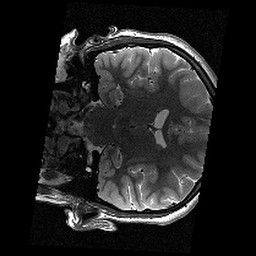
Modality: T2w
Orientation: coronal
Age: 11
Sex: female
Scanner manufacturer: siemens
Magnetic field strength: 3 T
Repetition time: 9.23 s
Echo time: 0.067 s